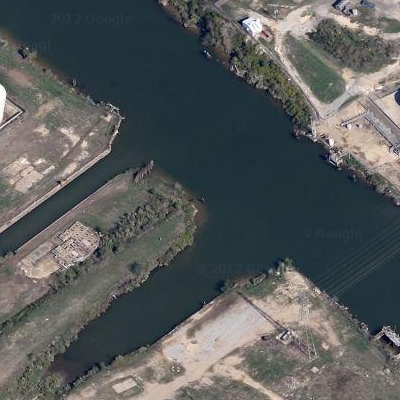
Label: dRiverLake